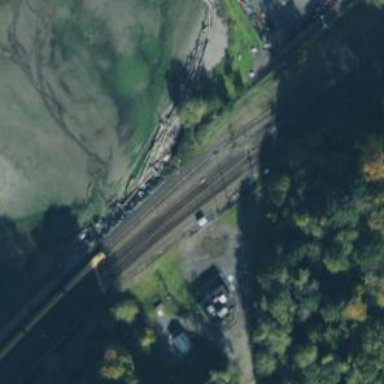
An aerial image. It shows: Railway signal.